Question: I am trying to use 'SHGetFileInfo' to get the icon for files and folders. I noticed that it does not work in one case: the OneDrive folder that is in my user profile folder. In that case, the call to SHGetFileInfo succeeds, but I get the default icon for an executable:

Here is how I call the function:
'''
HIMAGELIST imageList;
SHFILEINFO shfi;
// Get the path to the OneDrive folder
LPTSTR src = _T("%USERPROFILE%\OneDrive");
TCHAR dest[MAX_PATH];
ExpandEnvironmentStrings(src, dest, MAX_PATH);
// Load the image from the OneDrive folder
ZeroMemory(&shfi, sizeof(shfi));
imageList = (HIMAGELIST)SHGetFileInfo(
dest,
FILE_ATTRIBUTE_NORMAL,
&shfi,
sizeof(shfi),
SHGFI_ICON | SHGFI_SYSICONINDEX);
'''
And here is how I am drawing the icon:
'''
case WM_PAINT:
{
PAINTSTRUCT ps;
HDC hdc = BeginPaint(hwnd, &ps);
ImageList_Draw(imageList, shfi.iIcon, hdc, 0, 0, ILD_NORMAL);
EndPaint(hwnd, &ps);
}
break;
'''
I made a short self-contained example for the app on pastebin: <URL>
In this short self-contained example I omitted any error checking code for brevity. Also, I have hard-coded the location of the folder for the purposes of the example. In my real app I am enumerating the folders in the file system and that's how I am getting the location of the OneDrive folder. The icon extraction code needs to work with any folder that is enumerated.
What am I doing wrong?
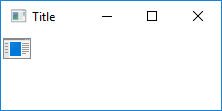
Answer: Your code works fine for me on Windows 10 (15031). You never use 'shfi.hIcon' so you don't need 'SHGFI_ICON' although it does not prevent it from working in my case but you are leaking a icon.
'%USERPROFILE%\OneDrive' might not be the location of the OneDrive folder. Never use environment variables when there are shell functions that can tell you the path!
You cannot assume that there is a OneDrive folder in the first place. If OneDrive has not been used then the folder does not exist on Windows 8.1 so you should handle failures from 'SHGetFileInfo'!
I would recommend that you change your code to something like this:
'''
PIDLIST_ABSOLUTE pidl;
HRESULT hr = SHGetKnownFolderIDList(FOLDERID_SkyDrive, 0, NULL, &pidl); // Note: Change the flags if you want to create the folder if it does not exist
if (SUCCEEDED(hr))
{
imageList = (HIMAGELIST) SHGetFileInfo((LPTSTR) pidl, 0, &shfi, sizeof(shfi), SHGFI_PIDL | SHGFI_SYSICONINDEX);
ILFree(pidl);
}
if (!imageList)
{
// Fall back to a plain folder icon
imageList = (HIMAGELIST) SHGetFileInfo(TEXT("DoesNotMatter"), FILE_ATTRIBUTE_DIRECTORY, &shfi, sizeof(shfi), SHGFI_USEFILEATTRIBUTES | SHGFI_SYSICONINDEX);
}
'''
I cannot explain the result you are seeing and the lack of error checking certainly does not help. I'm guessing it is one of these:
- 'CoInitialize''OleInitialize''SHGetFileInfo'- -